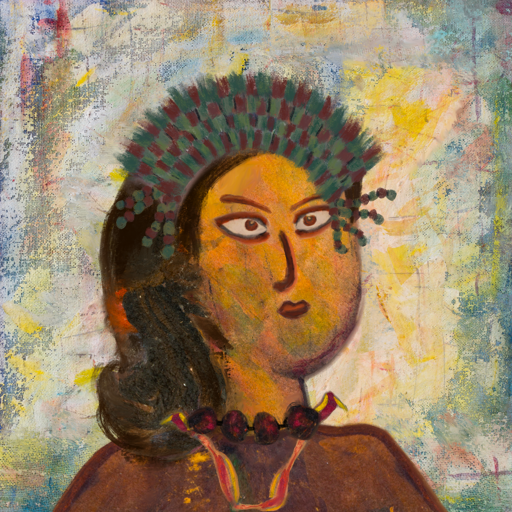
Background: Irani, Head And Neck Side: Gypsy_Mother, Face Side: Roy_Bahadur, Bust: Comrade, Hair Side: Gypsy_Queen, Head Accessory: After_Raid_Crown, Second Necklace: Gypsy_Mother_1, Necklace: Mosgoul, Baby: Blank